在直三棱柱$ABC-A_1B_1C_1$中，$D,E,F,G$分别为$AA_1,AC,A_1C_1,BB_1$的中点，$AB=BC=\sqrt{5},AC=AA_1=2$．

\noindent (1) 求证：$AC\perp$平面$BEF$；
\noindent (2) 求异面直线$BD$与$FG$的所成角．

\vspace{0.2cm}
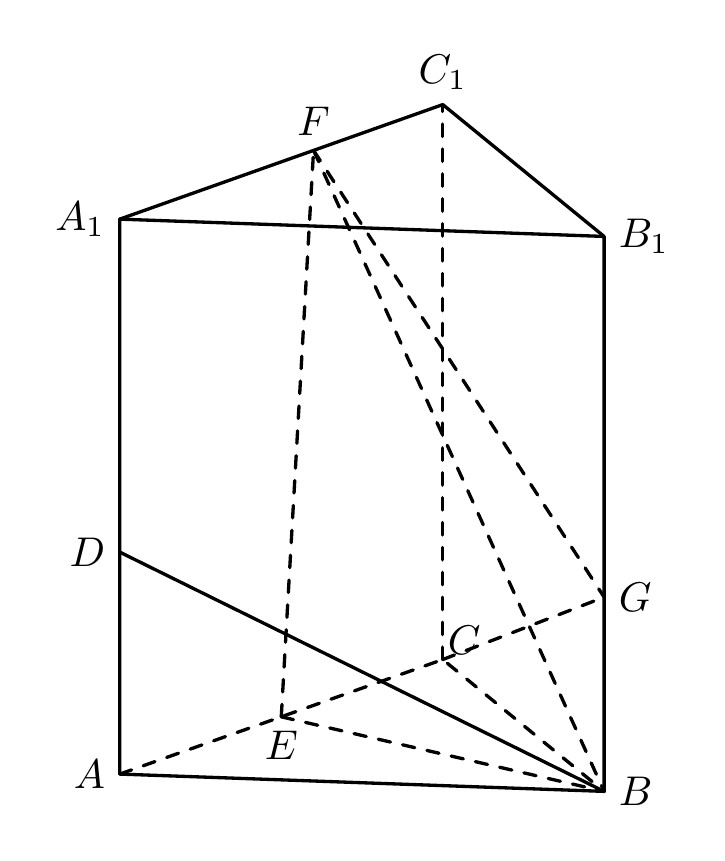
【解答】

\noindent \textbf{【解】(1)}
$\because E,F$分别是$AC,A_1C_1$的中点，$\therefore EF\parallel CC_1$，
$\because CC_1\perp$平面$ABC$，$\therefore EF\perp$平面$ABC$，
又$AC\subset$平面$ABC$，$\therefore EF\perp AC$，

$\because AB=BC$，$E$是$AC$的中点，$\therefore BE\perp AC$，
又$BE\cap EF=E$，$BE\subset$平面$BEF$，$EF\subset$平面$BEF$，
$\therefore AC\perp$平面$BEF$．

\vspace{0.2cm}
\noindent (2) 以$E$为原点，以$EB,EC,EF$所在直线为坐标轴建立空间直角坐标系，
如图所示：

则$B(2,0,0)$，$D(0,-1,1)$，$F(0,0,2)$，$G(2,0,1)$，
得$\overrightarrow{BD}=(-2,-1,1)$，$\overrightarrow{FG}=(2,0,-1)$，

则
$$
\cos\langle\overrightarrow{BD},\overrightarrow{FG}\rangle=\dfrac{\overrightarrow{BD}\cdot\overrightarrow{FG}}{|\overrightarrow{BD}|\cdot|\overrightarrow{FG}|}=\dfrac{-4-1}{\sqrt{6}\times\sqrt{5}}=-\dfrac{\sqrt{30}}{6},
$$

设异面直线$BD$与$FG$的所成角为$\boldsymbol{\theta}$，得
$$
\cos\theta=\left|\cos\langle\overrightarrow{BD},\overrightarrow{FG}\rangle\right|=\dfrac{\sqrt{30}}{6},
$$

故异面直线$BD$与$FG$的所成角为$\boldsymbol{\arccos\dfrac{\sqrt{30}}{6}}$．

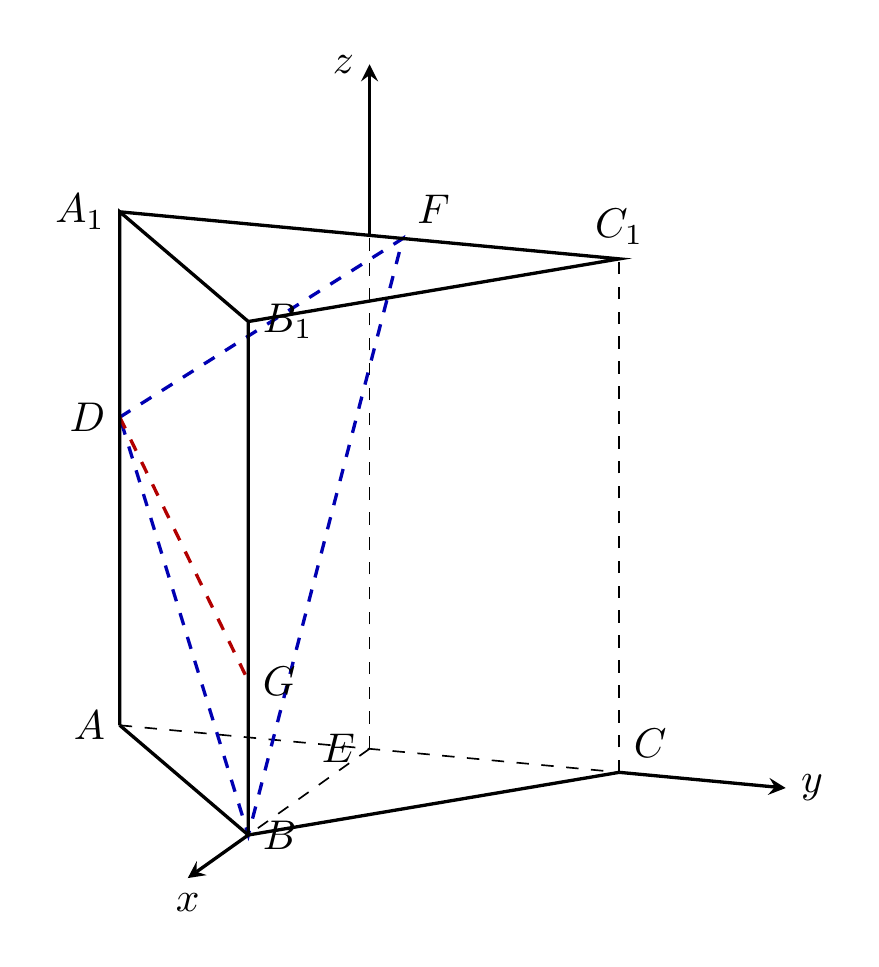